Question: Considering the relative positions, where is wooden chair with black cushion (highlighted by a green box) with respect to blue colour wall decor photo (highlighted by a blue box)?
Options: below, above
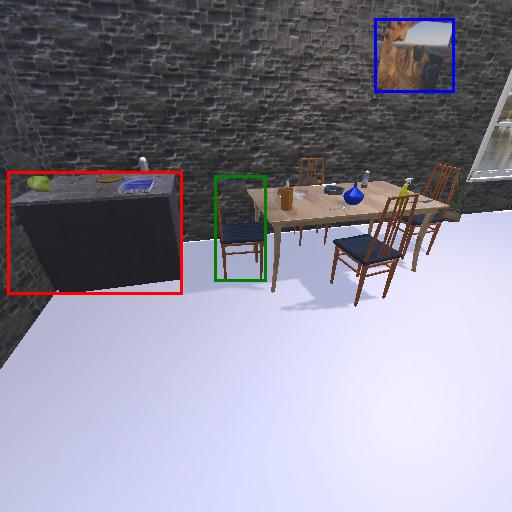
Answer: below